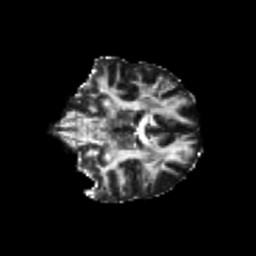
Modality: FA
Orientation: coronal
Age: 22
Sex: female
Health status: healthy
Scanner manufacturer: philips
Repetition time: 7.393 s
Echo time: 0.08599 s